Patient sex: M
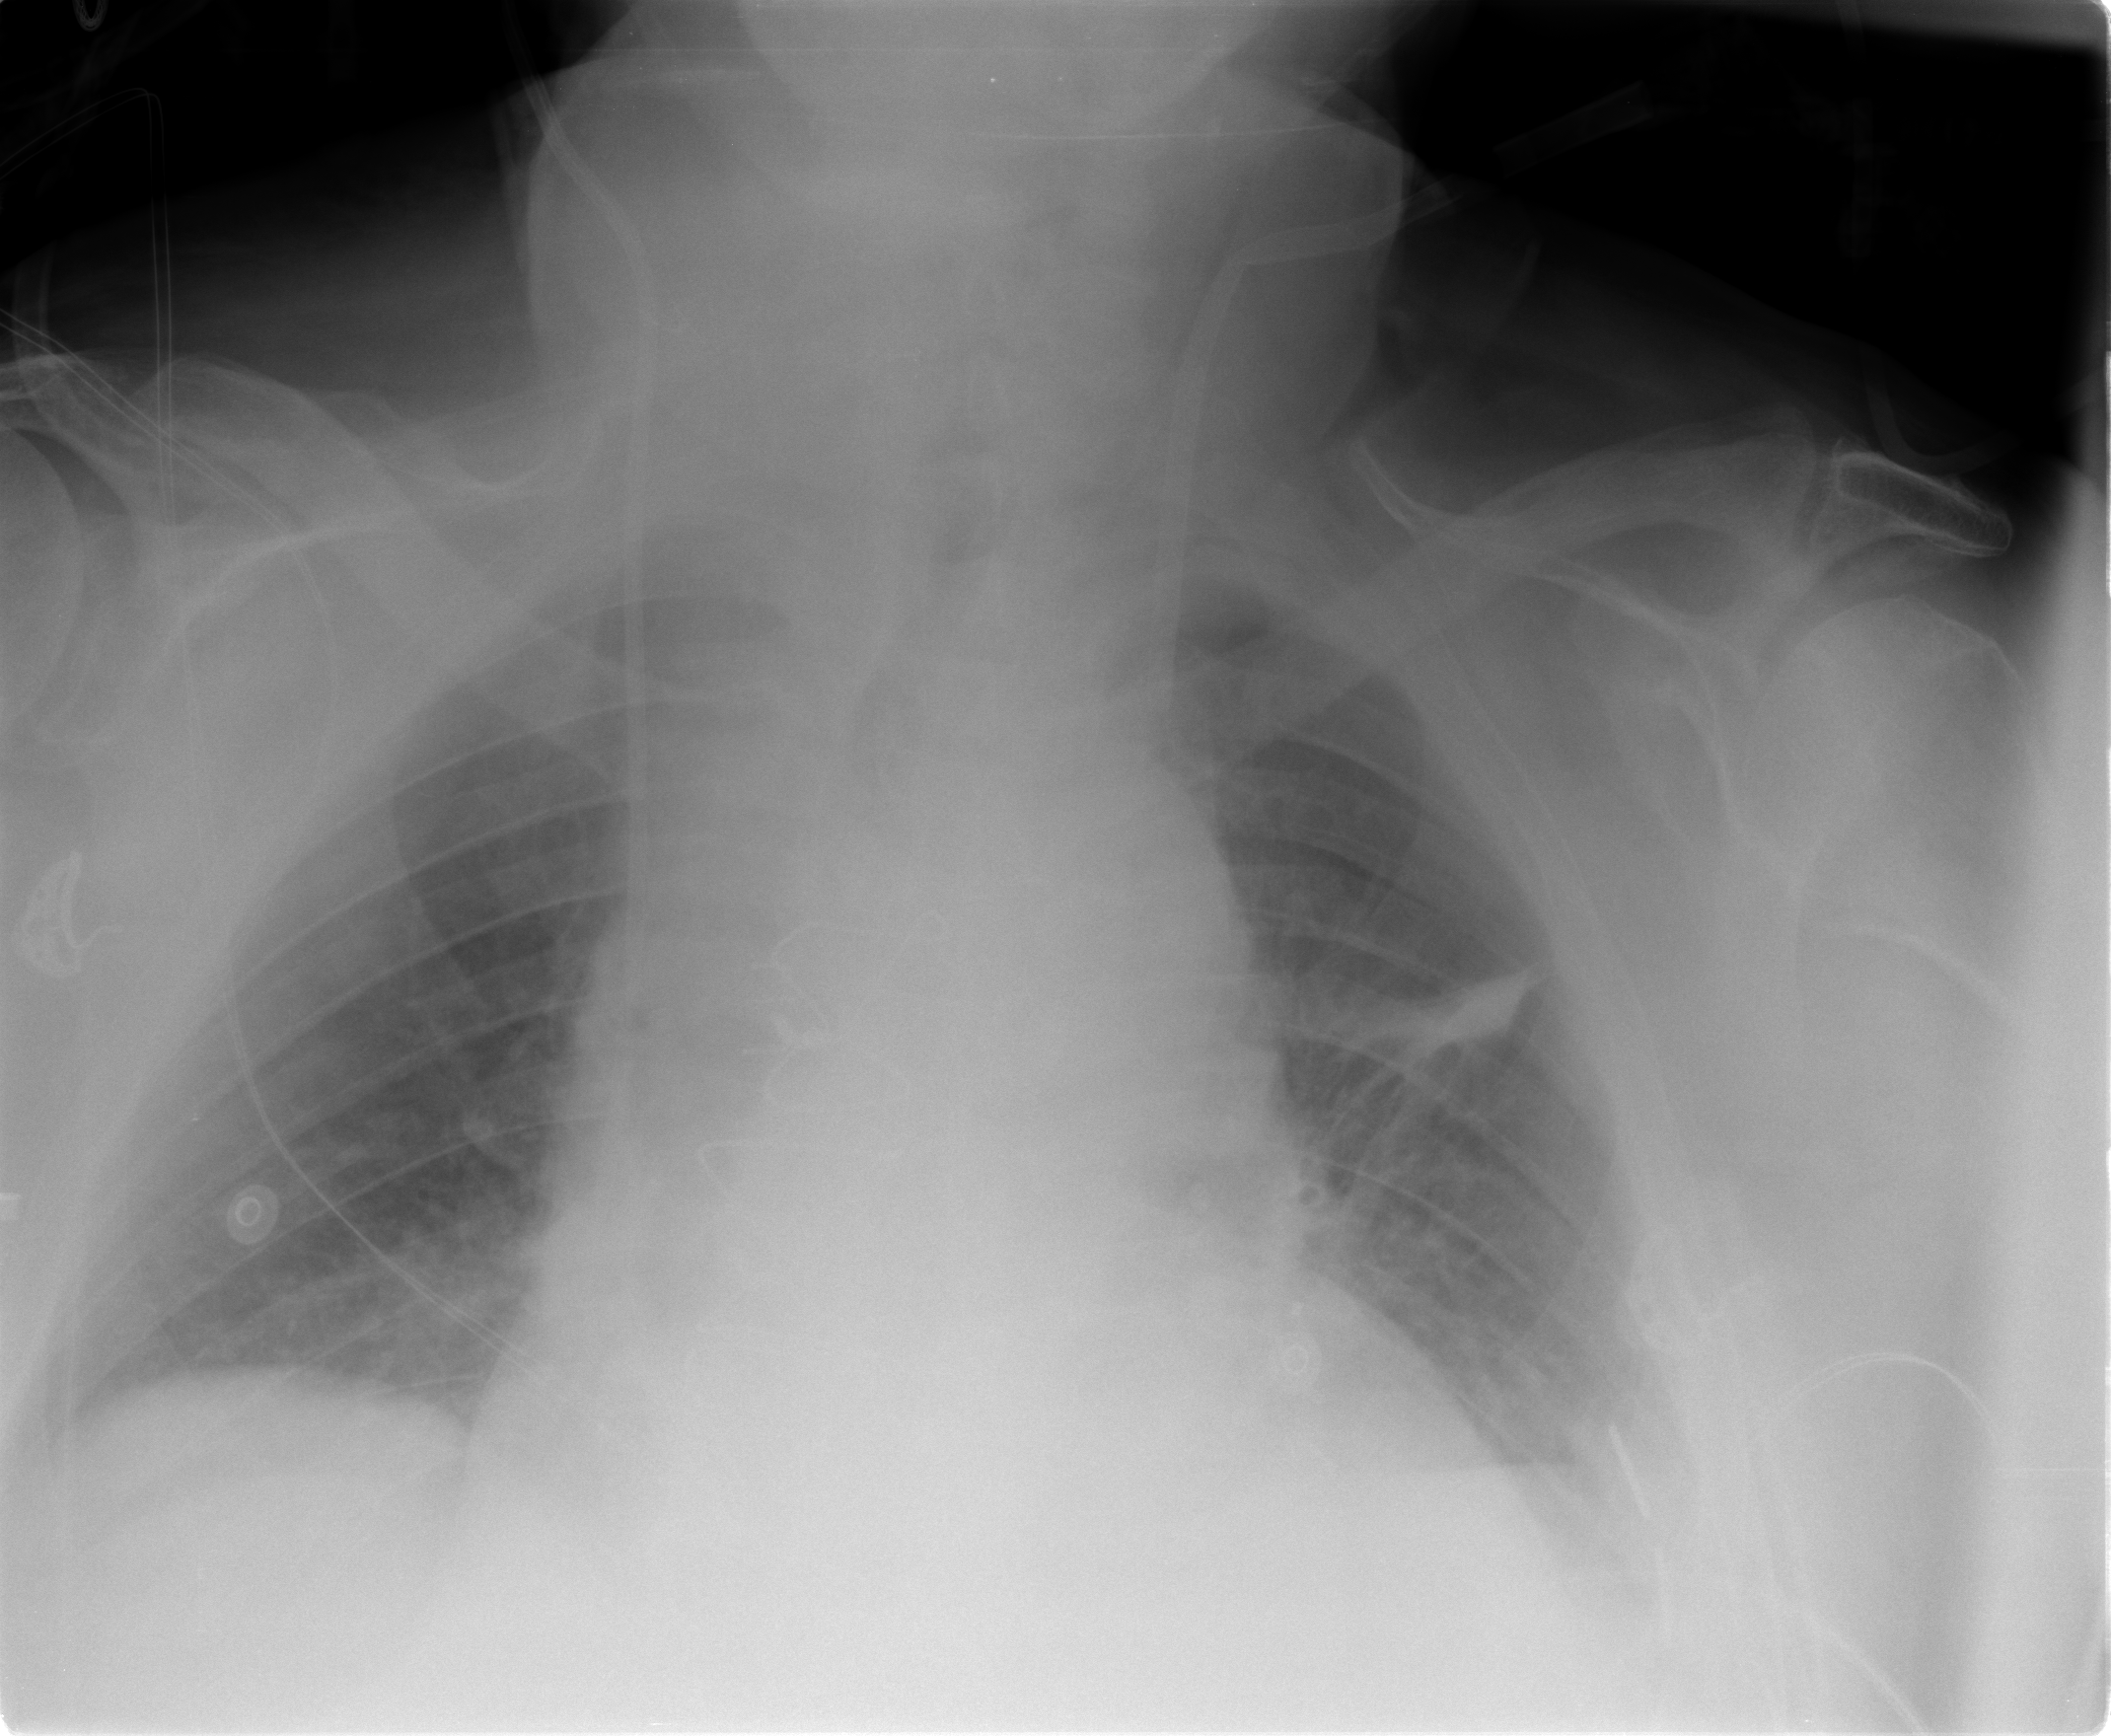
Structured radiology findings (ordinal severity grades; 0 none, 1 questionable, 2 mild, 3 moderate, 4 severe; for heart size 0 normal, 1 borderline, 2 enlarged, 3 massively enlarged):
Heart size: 2
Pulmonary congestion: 0
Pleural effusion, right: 0
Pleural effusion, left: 2
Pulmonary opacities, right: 0
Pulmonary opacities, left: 0
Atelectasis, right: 0
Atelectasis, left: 2